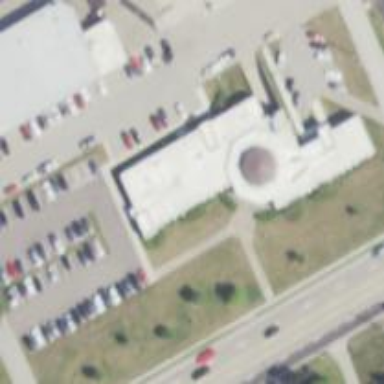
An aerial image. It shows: Government office.